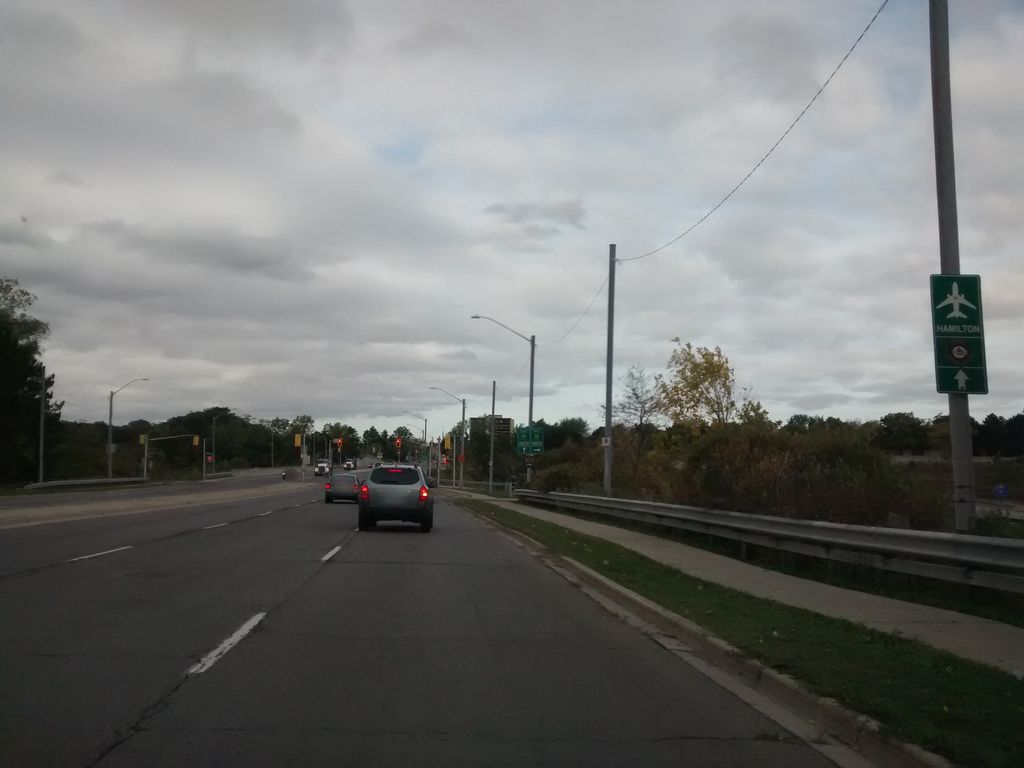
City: hamilton